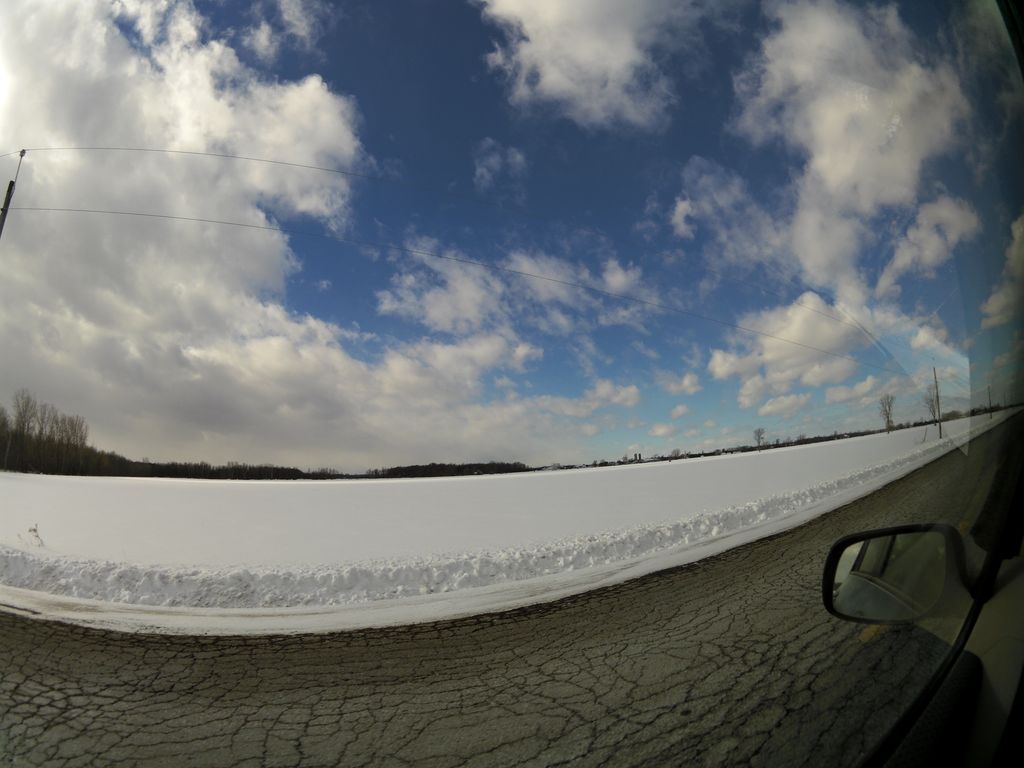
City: ottawa-gatineau